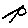
Label: hexagon